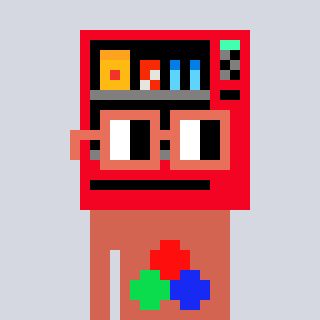
a pixel art character with square orange glasses, a vending machine-shaped head and a peachy-colored body on a cool background